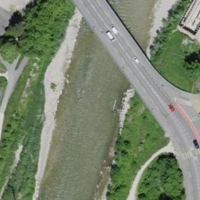
EUNIS habitat code: 15
Species observed at this site:
Humulus lupulus